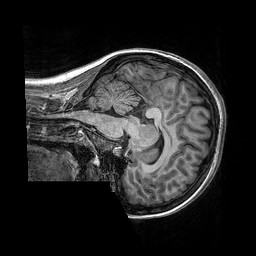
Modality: T1w
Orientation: sagittal
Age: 22
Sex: female
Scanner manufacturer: siemens
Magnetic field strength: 3 T
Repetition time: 2.3 s
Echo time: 0.00306 s